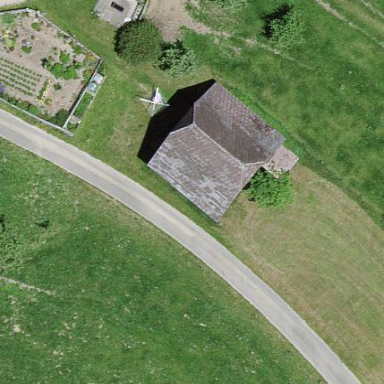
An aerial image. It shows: Barn.